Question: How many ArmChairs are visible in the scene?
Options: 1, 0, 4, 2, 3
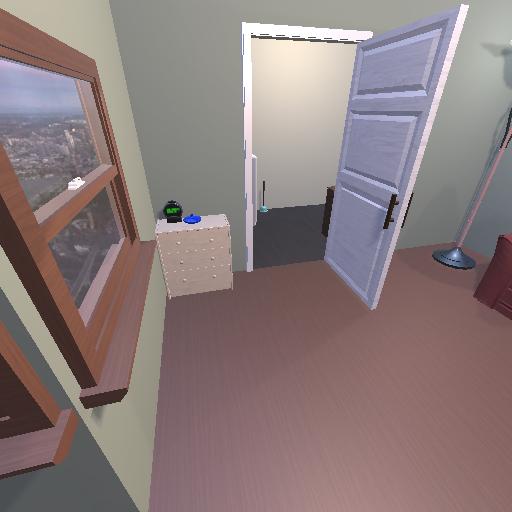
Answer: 1